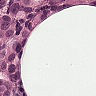
Metastatic tissue present: yes